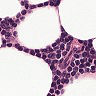
Metastatic tissue present: no